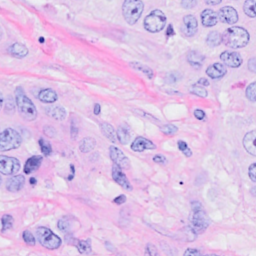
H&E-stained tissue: Breast